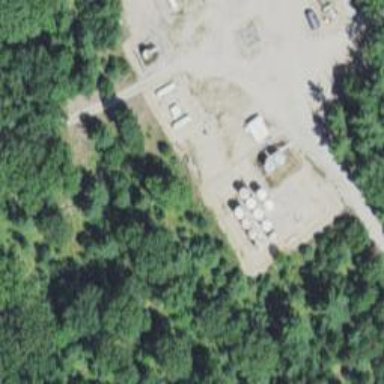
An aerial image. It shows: Storage tank with man-made structure.